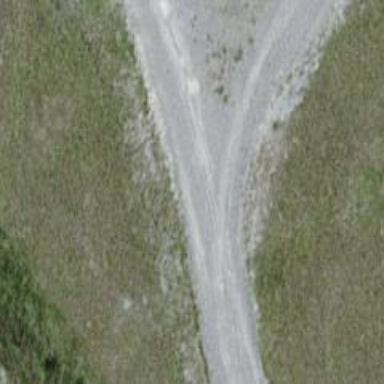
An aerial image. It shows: Track with grade 2 gravel surface.